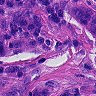
Metastatic tissue present: yes